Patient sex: F
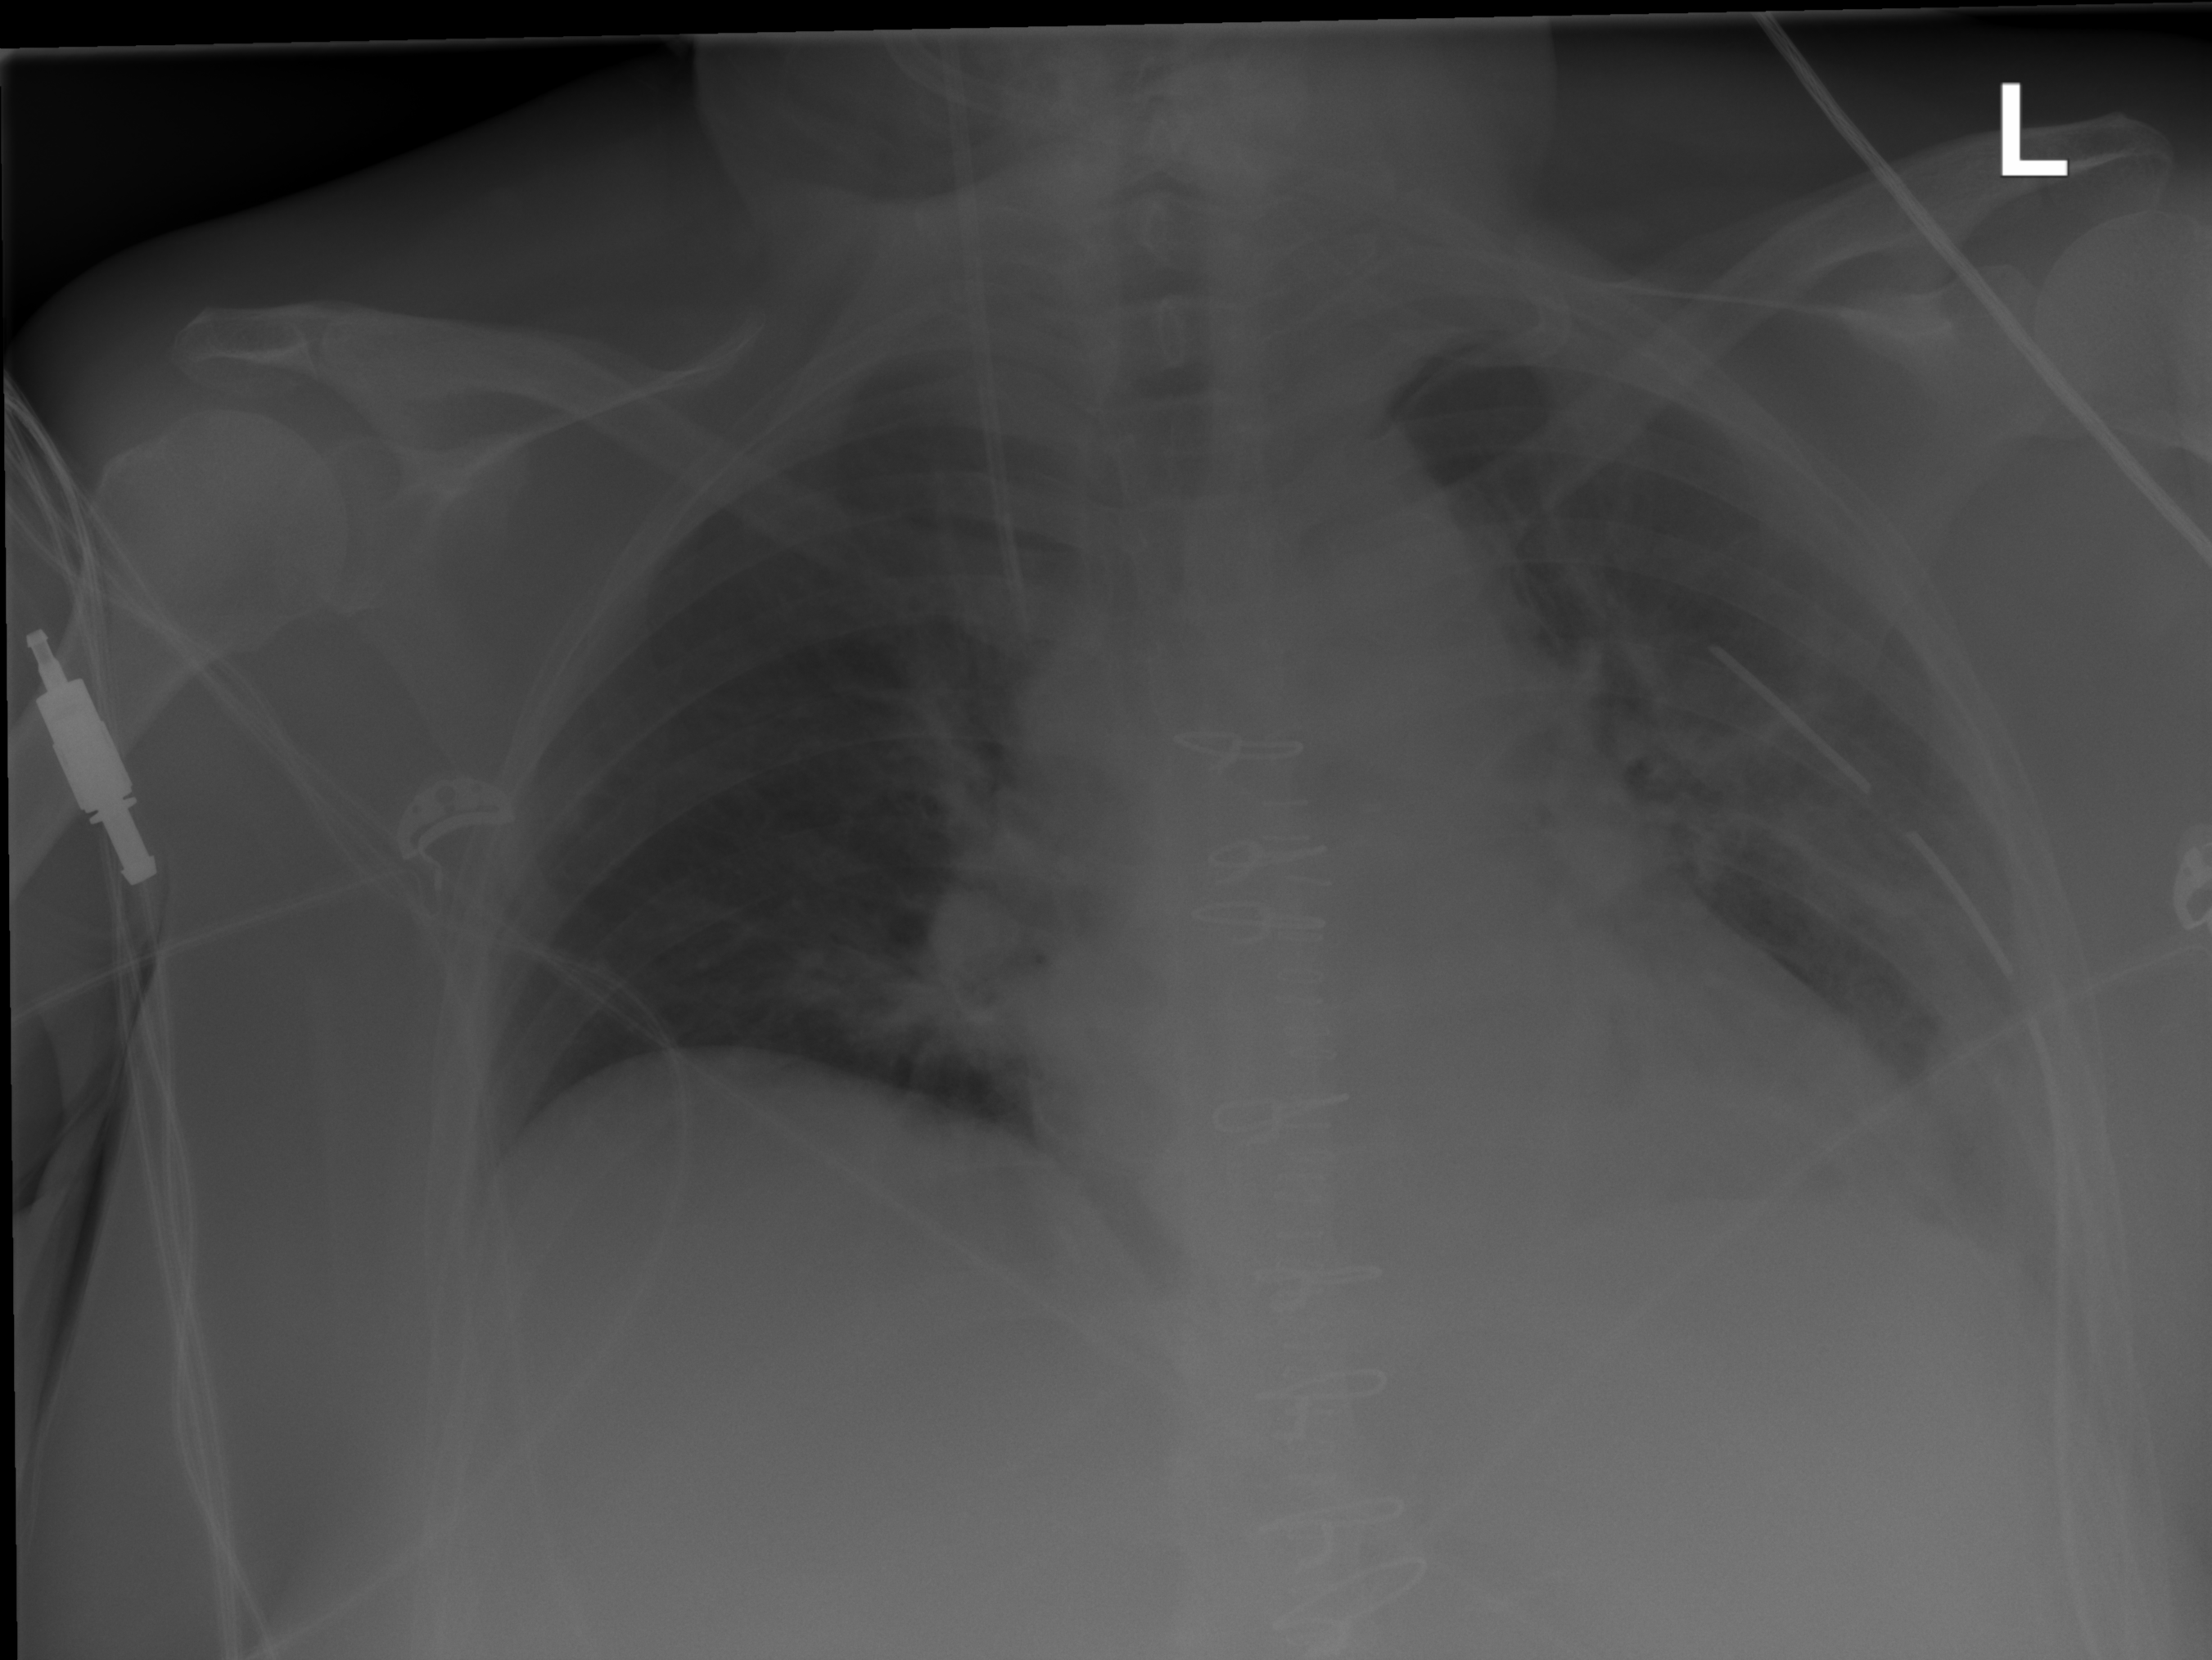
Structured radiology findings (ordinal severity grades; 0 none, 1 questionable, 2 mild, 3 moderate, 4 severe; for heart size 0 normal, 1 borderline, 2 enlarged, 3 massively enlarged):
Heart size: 0
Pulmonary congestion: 2
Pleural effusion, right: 0
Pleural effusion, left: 0
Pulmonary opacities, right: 0
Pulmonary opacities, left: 0
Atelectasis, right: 0
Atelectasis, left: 2